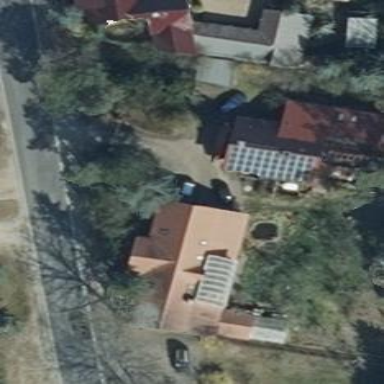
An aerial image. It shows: House that serves as veterinary clinic.